Question: I'm trying to create the control, that allows moving view with the finger. To do this, I follow recommendations from <URL>.
But presented method needs some modification, to prevent my view from being moved beyond the screen. I found out how to get 'maxY' and 'maxY' coordinates - for my Samsung Galaxy A6 it's x. But the problem is, that my 'maxY' is deep beyond the visible bottom edge of the device.
So my control almost disappears, when reaches about . What 300 more pixels go for. I can suppose, that this is 'NavigationBar' height + my control view height, but this also doesn't place my control as expected.
I define max coordinates with this method.
'''
private void setMaxCoordinates(int viewWidth, int viewHeight) {
Display display = getWindowManager().getDefaultDisplay();
Point displaySize = new Point();
display.getSize(displaySize);
maxX = displaySize.x - viewWidth;
maxY = displaySize.y - viewHeight;
}
'''
Please, help me to define the correct formula to detect bottom edge coordinate.

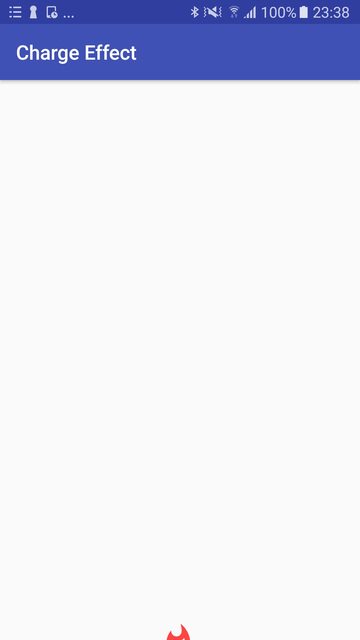
Answer: I've found a solution. First of all I was wrong with getting bottom coordinates with the help of 'WindowManager'. This just gives you height of your screen in pixels, that is not related to the container. So to detect your bottom coordinate this way, you have to consider:
- 'StatusBar' height.- 'NavigationBar' height.- Height of all views that lokated higher, then your container.- Height of your own control view ('ImageView' in my case).
So formula will look like this.
'''
maxY = windowHeight - (statusBarHeight + navBarheight + allUpperViewsHeight + yourViewHeight)
'''
The correct way to define the bootom of your container, is to get the container's height and deduct your control height.
'''
maxY = containerHeight - yourViewHeight;
'''